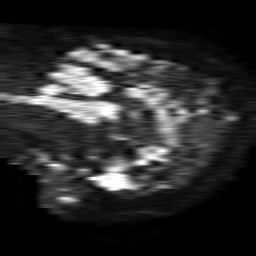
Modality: TRACE
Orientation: sagittal
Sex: male
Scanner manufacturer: philips
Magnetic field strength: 1.5 T
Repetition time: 4.6 s
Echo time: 0.08941 s